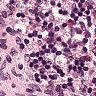
Metastatic tissue present: no